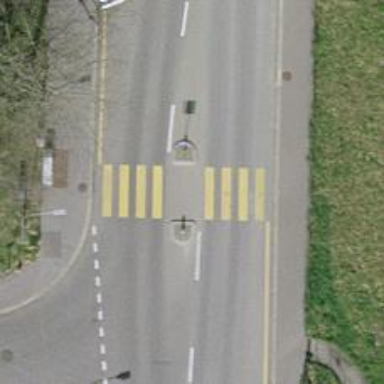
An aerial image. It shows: Uncontrolled road crossing with pedestrian island.